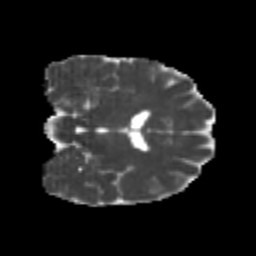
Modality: MD
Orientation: coronal
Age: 21
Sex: female
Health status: healthy
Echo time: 0.074 s